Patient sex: M
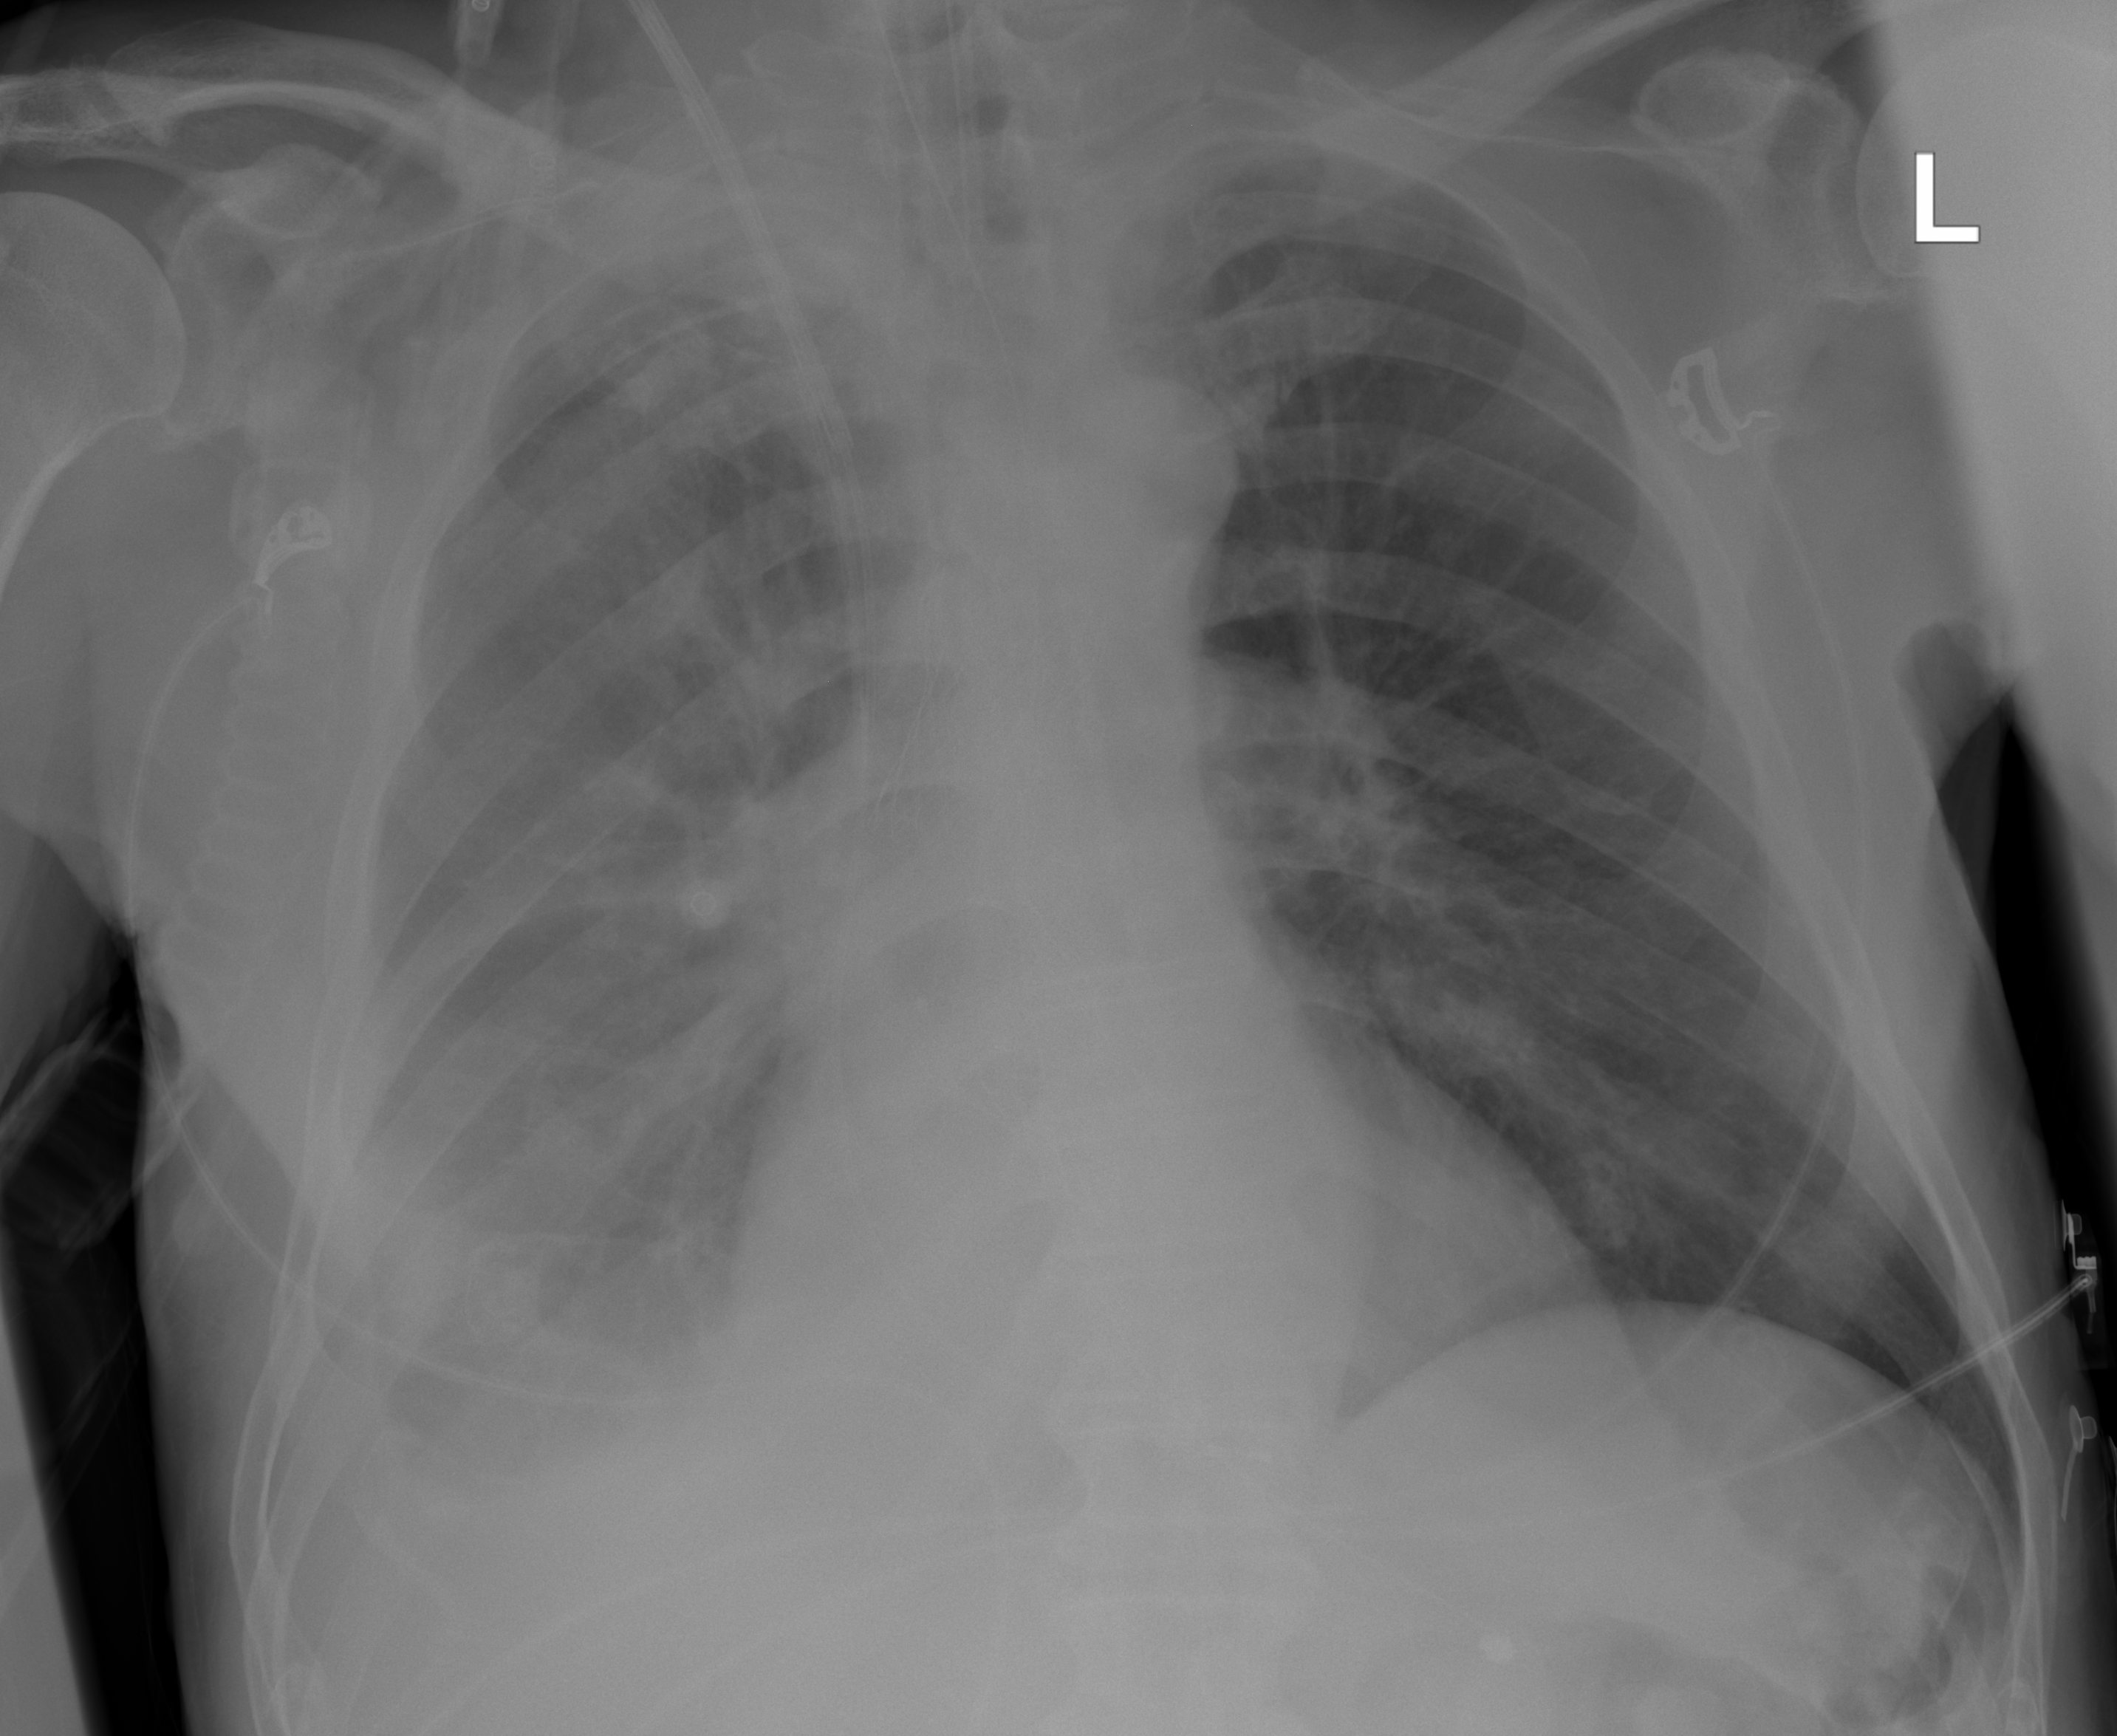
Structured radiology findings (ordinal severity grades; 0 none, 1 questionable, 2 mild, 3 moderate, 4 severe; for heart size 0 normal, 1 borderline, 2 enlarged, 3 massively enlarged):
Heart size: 0
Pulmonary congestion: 2
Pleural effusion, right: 2
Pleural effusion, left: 0
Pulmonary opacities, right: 2
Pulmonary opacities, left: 2
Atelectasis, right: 2
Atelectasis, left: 0